Interaction volume radius: 5 \u00c5
Interaction volume height: 25 \u00c5
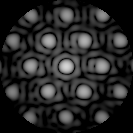
Disorder parameter: 0.1045